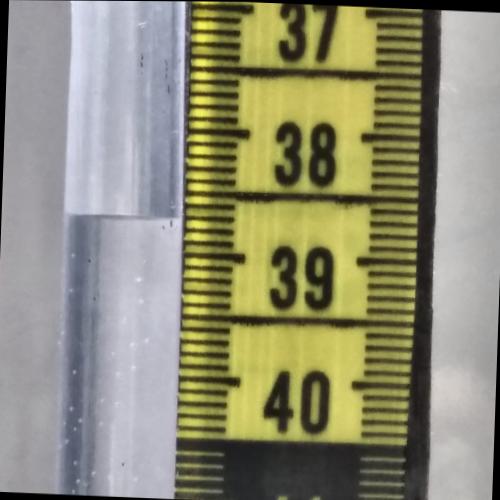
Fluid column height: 38.7 cm